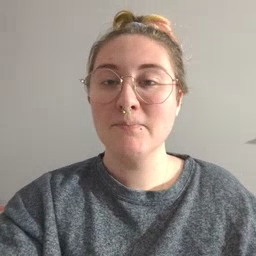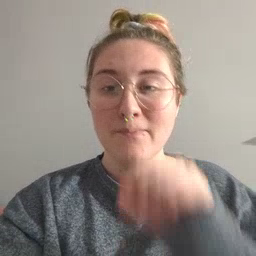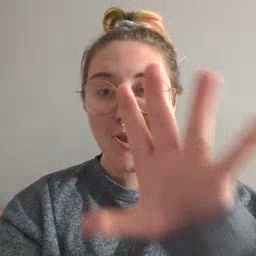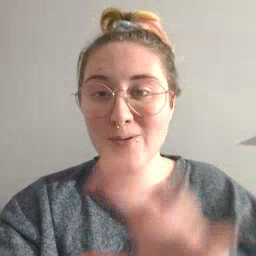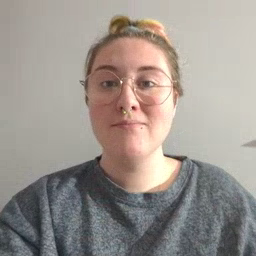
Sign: blow